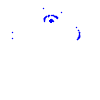
Particle: pion